Question: I've coded a dropdown login form for my navbar, it works correctly but not entirely, it seems that it also drops down when I hover on the area where the form appears:

The mouse is just hovering on an area where the dropdown appears but it shoudn't do that, it should drop down when I hover ONLY on "ingresar", how can fix this? Also, I don't want my mouse to look like I can click on the form, it should look normal.
'''
.login-box {
width: 350px;
height: 420px;
padding: 80px 40px;
box-sizing: border-box;
background: rgba(0, 0, 0, .8);
position: absolute;
right: 0px;
top: 100%;
opacity: 0;
}
.menu li:hover .login-box {
opacity: 1;
}
h2 {
margin: 0;
padding: 0 0 10px;
color: #efed40;
text-align: center;
}
.login-box p {
margin: 0;
padding: 0;
font-weight: bold;
color: white;
}
.login-box input {
width: 100%;
margin-bottom: 20px;
}
.login-box input[type="text"],
.login-box input[type="password"] {
border: none;
border-bottom: 1px solid #fff;
background: transparent;
outline: none;
height: 40px;
color: #fff;
font-size: 16px;
}
::placeholder {
color: rgba(255, 255, 255, .3);
font-family: sans-serif;
font-weight: bold;
}
.login-box input[type="submit"] {
border: none;
outline: none;
height: 40px;
color: #fff;
font-size: 16px;
background: #ff267e;
cursor: pointer;
border-radius: 20px;
}
.login-box input[type="submit"]:hover {
background: #efed40;
color: #262626;
}
.login-box a {
color: #fff;
font-size: 14px;
font-weight: bold;
text-decoration: none;
}
'''
'''
<ul class="menu">
<li>INICIO</li>
<li class="with-arrow">CONTACTO</li>
<li class="with-arrow">REGISTRATE</li>
<li class="with-arrow">INGRESAR
<div class="login-box">
<h2>Ingresa tus datos</h2>
<form>
<p>CORREO</p>
<input type="text" name="" placeholder="Escribir e-mail">
<p>CONTRASENA</p>
<input type="password" name="" placeholder="Escribir Contrasena">
<input type="submit" name="" value="Listo">
<a href="">?Contrasena olvidada?</a>
</form>
</div>
</li>
</ul>
'''
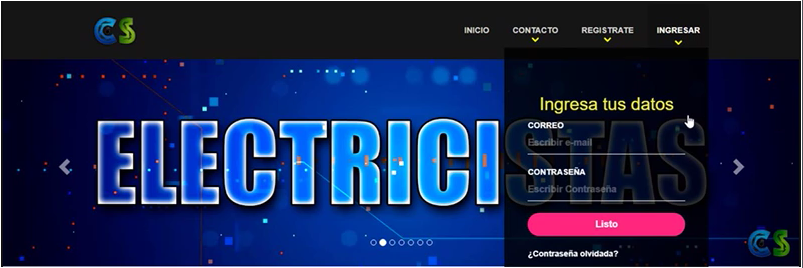
Answer: You need to set the dropdown to not visible, so no hover event can be applied in it
'''
.login-box{
width: 350px;
height: 420px;
padding: 80px 40px;
box-sizing: border-box;
background: rgba(0, 0, 0, .8);
position: absolute;
right: 0px;
top: 100%;
opacity: 0;
/* === NEW ==== */
visibility: hidden;
}
.menu li:hover .login-box{
opacity: 1;
/* === NEW ==== */
visibility: visible;
}
'''
<URL>